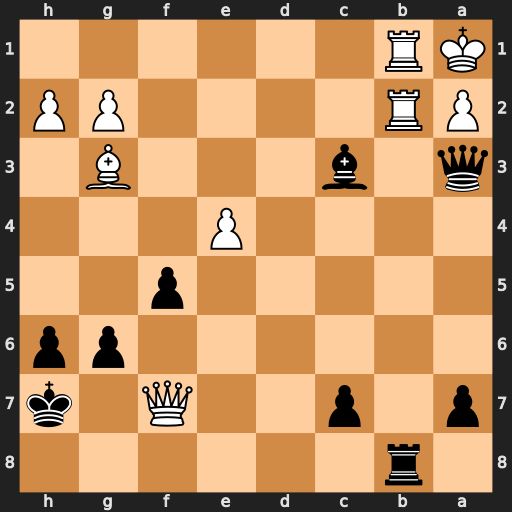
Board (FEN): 1r6/p1p2Q1k/6pp/5p2/4P3/q1b3B1/PR4PP/KR6
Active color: b
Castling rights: -
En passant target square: -
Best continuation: Kh8 Qf6+ Bxf6